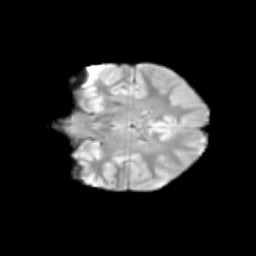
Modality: T2w
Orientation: coronal
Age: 12
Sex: male
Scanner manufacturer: siemens
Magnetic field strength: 3 T
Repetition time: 3.8 s
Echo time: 0.07 s